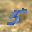
Label: 5